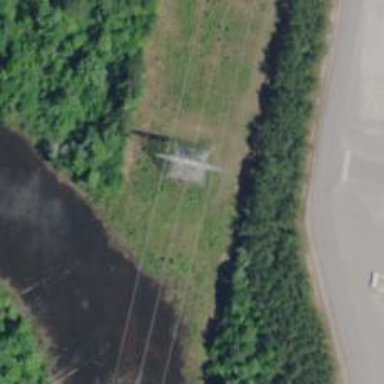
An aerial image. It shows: Lattice structure tower used for power transmission.